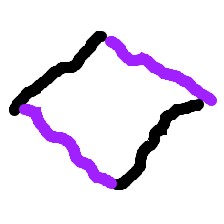
Shape: rhombus